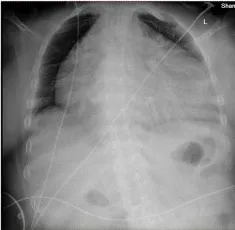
Image of case 1 (Figure 1:II-6). (A) Chest X-ray showed congestion with a cardiothoracic ratio of 80.
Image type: radiology (x_ray)